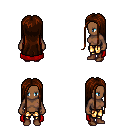
a pixel art fantasy rpg character, female body template, human, dark skin, red cape, gold greaves, brown extra-long hairstyle, brown shoes, four views (front, back, left, right), 2x2 character sprite sheet, small pixel art, hard edges, no anti-aliasing